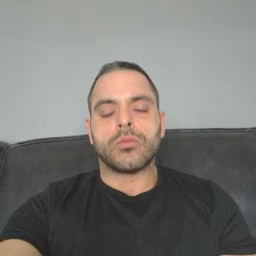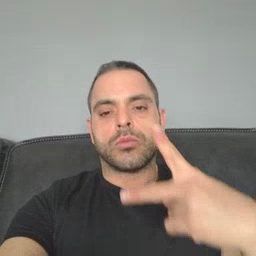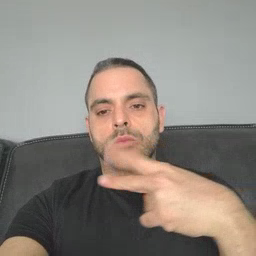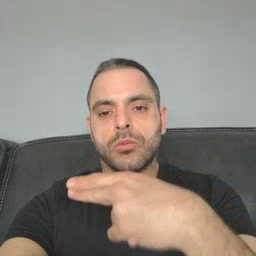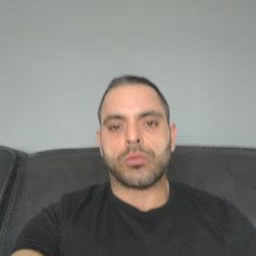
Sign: scissors